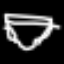
Label: pants